Question: I'm trying to download and extract a zip file in C#, specifically DotNetZip.
When I run this code...
'''
HttpWebRequest webRequest = (HttpWebRequest)WebRequest.Create(reportUrl);
HttpWebResponse response = (HttpWebResponse)webRequest.GetResponse();
Stream stream = response.GetResponseStream();
MemoryStream ms = new MemoryStream();
stream.CopyTo(ms);
ms.Seek(0, 0);
ZipInputStream zip = new ZipInputStream(ms);
zip.Seek(0, 0);
ZipEntry e = zip.GetNextEntry();
string s = e.FileName;
MemoryStream ms2 = new MemoryStream();
e.Extract(ms2);
'''
After the Extract method executes, I get...
'''
$exception {"Object reference not set to an instance of an object."} System.Exception {System.NullReferenceException}
'''
Any thoughts? Thanks!

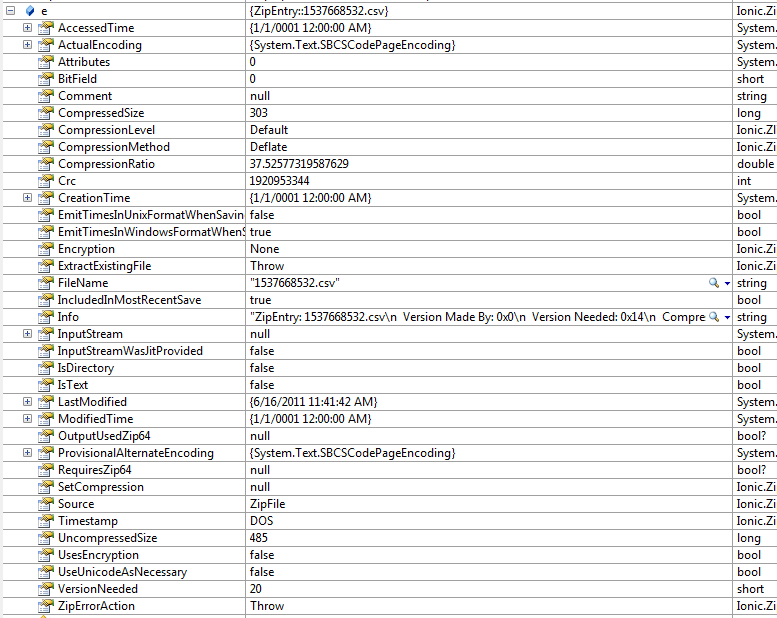
Answer: It's difficult to say why your code doesn't work. I would start by simplifying it and ensuring that I am properly disposing all disposable resources such as streams:
'''
class Program
{
static void Main()
{
var url = "http://downloads.sourceforge.net/project/junit/junit/3.8.1/junit3.8.1.zip";
using (var client = new WebClient())
using (var zip = ZipFile.Read(client.DownloadData(url)))
{
foreach (var entry in zip)
{
entry.Extract(".");
}
}
}
}
'''
Make sure you checkout the documentation for <URL> of using the DotNetZip library.